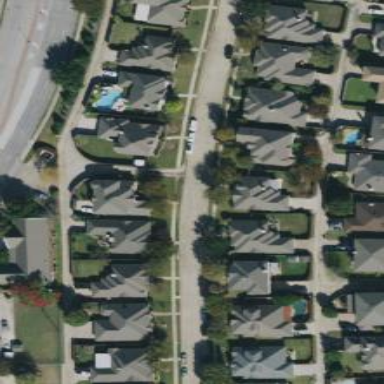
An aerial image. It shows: Alleyway designated as service road.